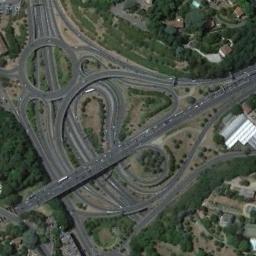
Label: overpass